Question: I am using texture fonts in FTGL to render fonts into multiple canvases as labels for axis and such. My first plot comes out fine. However all subsequent canvases render my texture fonts as simply black squares. I've also noticed that some numbers do not display on the canvas which actually renders. The "Center Time" should display 8.3956 but displays the following instead.

The font rendering is as follows:
'''
glPolygonMode(GL_FRONT_AND_BACK, GL_FILL);
PushGLMatrices();
GrSetPixelProjection();
glTranslatef(pixelX, pixelY, 0.0);
glRotatef(ang, 0.0, 0.0, 1.0);
savedFont->Render(label);
PopGLMatrices();
'''
where
'''
void PushGLMatrices()
{
glMatrixMode(GL_PROJECTION);
glPushMatrix();
glMatrixMode(GL_MODELVIEW);
glPushMatrix();
}
void PopGLMatrices()
{
glMatrixMode(GL_PROJECTION);
glPopMatrix();
glMatrixMode(GL_MODELVIEW);
glPopMatrix();
}
'''
I've tried a few things such as clearning color and depth bits, and glEnable(GL_TEXTURE_2D); glDisable(GL_DEPTH_TEST); but that didn't seem to help. For some reason, if I add FTTextureFont::FaceSize(int) into one of my routines which returns the width of the text, everything displays correctly (albeit slowly). From looking at the FTGL source code, it doesn't seem like FaceSize() would manipulate the openGL parameters except for a glDeleteTexture() call, so I'm a bit confused why this works.
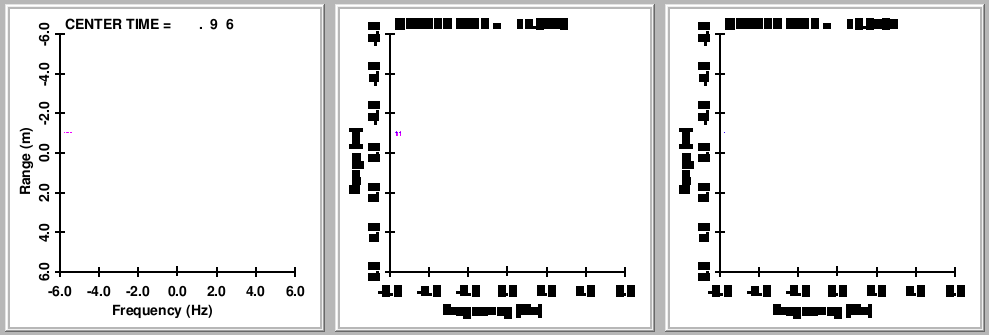
Answer: It seems alpha blending is disabled when you draw your subsequent plots. Make sure you have enabled it, before you render texts:
'''
glEnable(GL_BLEND);
'''